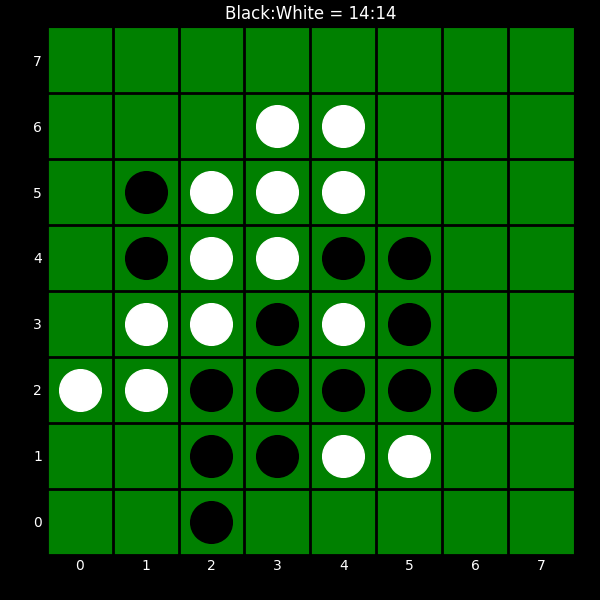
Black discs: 14
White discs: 14